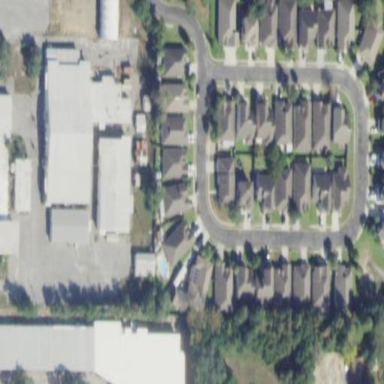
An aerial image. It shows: Single-family residential area.